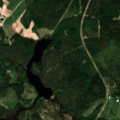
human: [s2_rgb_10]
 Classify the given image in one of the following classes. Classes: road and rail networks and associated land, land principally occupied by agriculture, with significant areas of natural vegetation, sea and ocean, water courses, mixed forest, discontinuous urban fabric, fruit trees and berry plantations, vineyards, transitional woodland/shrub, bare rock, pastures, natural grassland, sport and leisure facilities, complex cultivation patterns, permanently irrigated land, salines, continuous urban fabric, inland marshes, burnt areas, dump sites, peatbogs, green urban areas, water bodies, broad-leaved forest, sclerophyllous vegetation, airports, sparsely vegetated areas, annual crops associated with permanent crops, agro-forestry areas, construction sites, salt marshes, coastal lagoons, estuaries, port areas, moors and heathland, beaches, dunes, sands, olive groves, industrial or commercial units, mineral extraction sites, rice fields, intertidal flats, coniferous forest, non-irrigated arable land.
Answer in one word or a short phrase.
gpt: land principally occupied by agriculture, with significant areas of natural vegetation, coniferous forest, mixed forest, water bodies